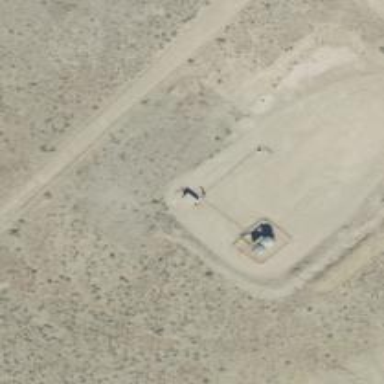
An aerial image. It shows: Petroleum well.